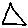
Label: triangle